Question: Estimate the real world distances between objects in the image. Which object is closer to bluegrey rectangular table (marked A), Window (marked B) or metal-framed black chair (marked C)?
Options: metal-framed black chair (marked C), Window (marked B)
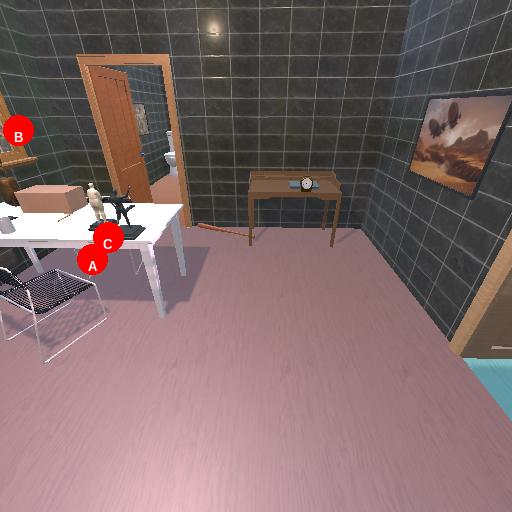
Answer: metal-framed black chair (marked C)